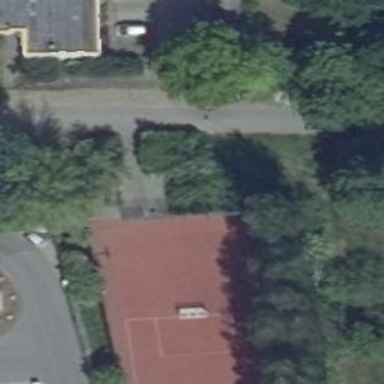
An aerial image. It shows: Basketball court.